Field crop: maize
Growth stage: 2
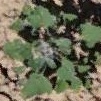
Species: chenopodium